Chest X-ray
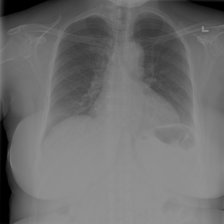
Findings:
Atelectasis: negative
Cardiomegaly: negative
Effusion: negative
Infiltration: negative
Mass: negative
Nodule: negative
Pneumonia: negative
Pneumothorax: negative
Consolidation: negative
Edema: negative
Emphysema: negative
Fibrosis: negative
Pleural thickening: negative
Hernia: negative